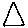
Label: triangle